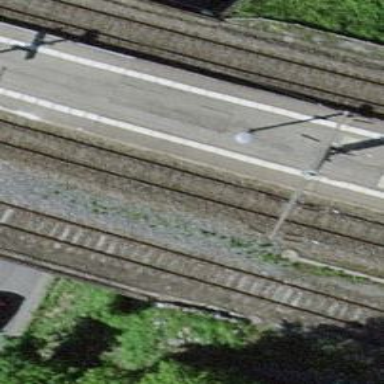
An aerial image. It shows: Bridge over railway with electrified contact lines.